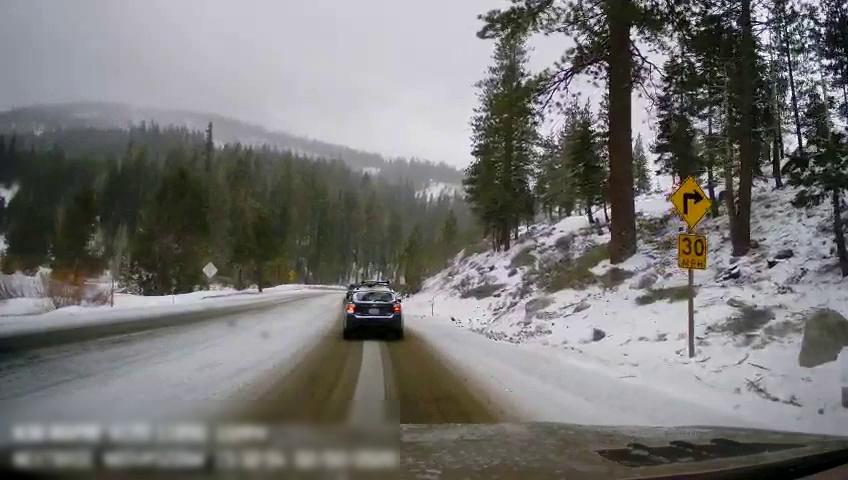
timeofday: Day
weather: Snowy
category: Drivable Space
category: Vehicles | Truck
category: Vehicles | Car
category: Traffic | Signs
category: Traffic | Signs
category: Traffic | Signs